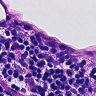
Metastatic tissue present: no